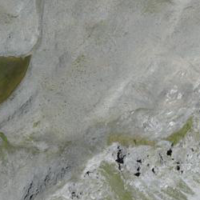
EUNIS habitat code: 48
Species observed at this site:
Leontopodium nivale